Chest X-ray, AP view. Patient: 40 years old, sex M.
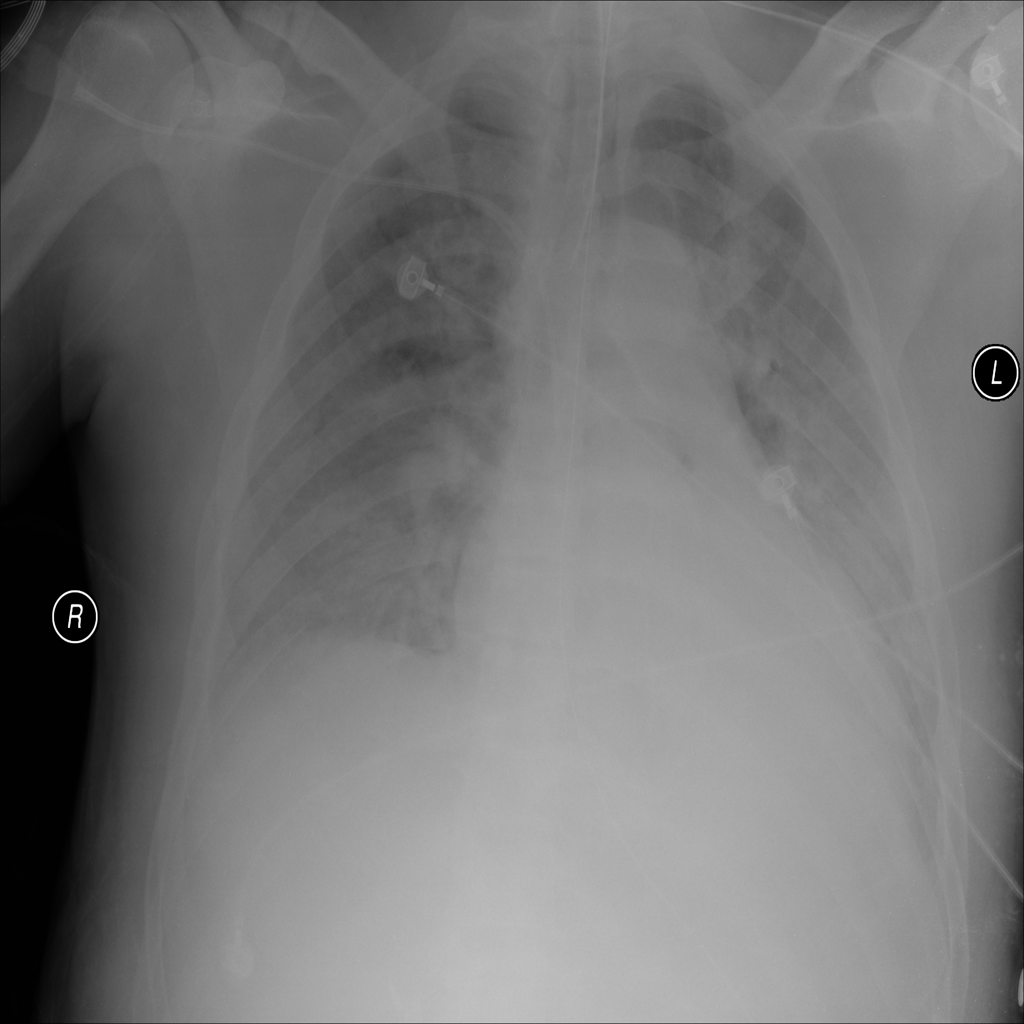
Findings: Atelectasis, Consolidation, Edema, Infiltration, Pneumonia